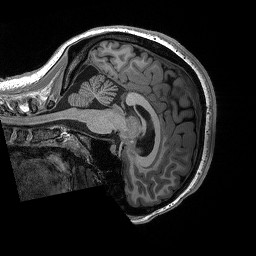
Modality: T1w
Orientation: sagittal
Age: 18
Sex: female